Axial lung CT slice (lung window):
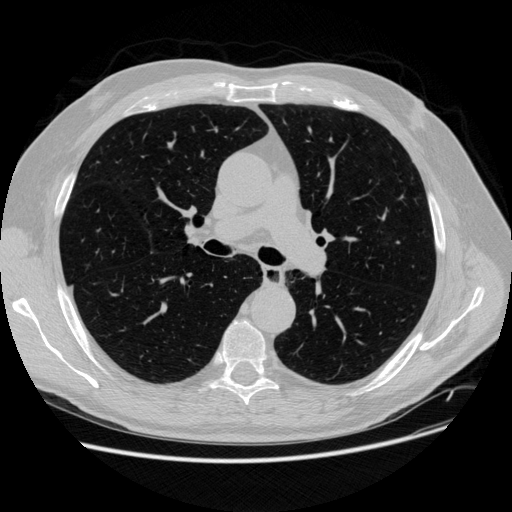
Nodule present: no